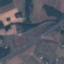
Label: Highway